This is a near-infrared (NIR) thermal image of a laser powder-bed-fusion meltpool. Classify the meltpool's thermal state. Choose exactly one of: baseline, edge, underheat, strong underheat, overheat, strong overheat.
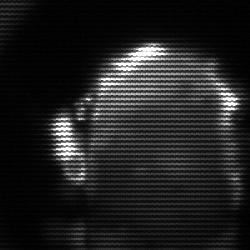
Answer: baseline